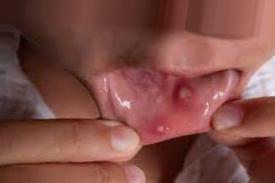
Condition: Mouth Ulcer